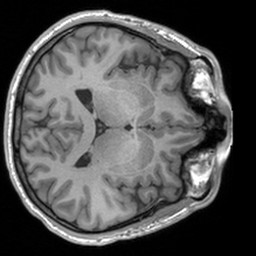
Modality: T1w
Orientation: axial
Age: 20
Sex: male
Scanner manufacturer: siemens
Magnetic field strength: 3 T
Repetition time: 1.9 s
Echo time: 0.00226 s